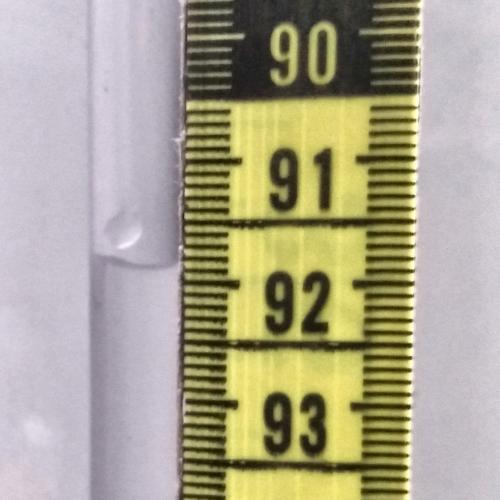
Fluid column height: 91.9 cm